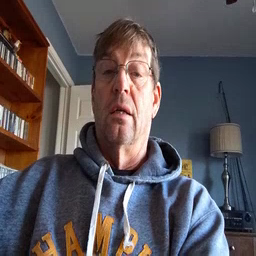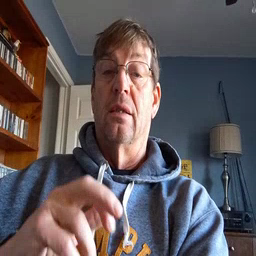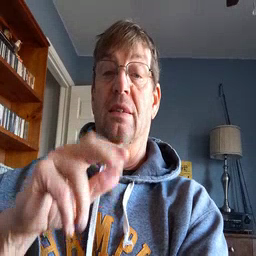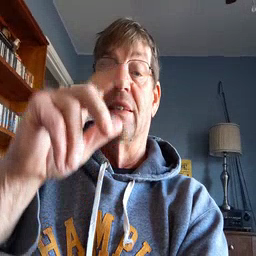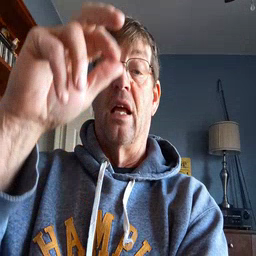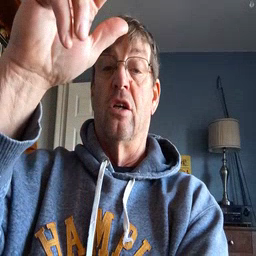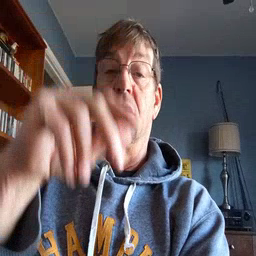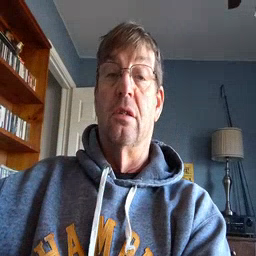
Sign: stairs